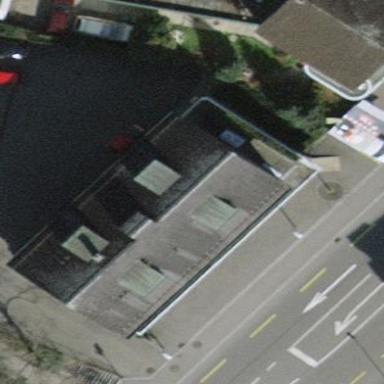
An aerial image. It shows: Office building.